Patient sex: M
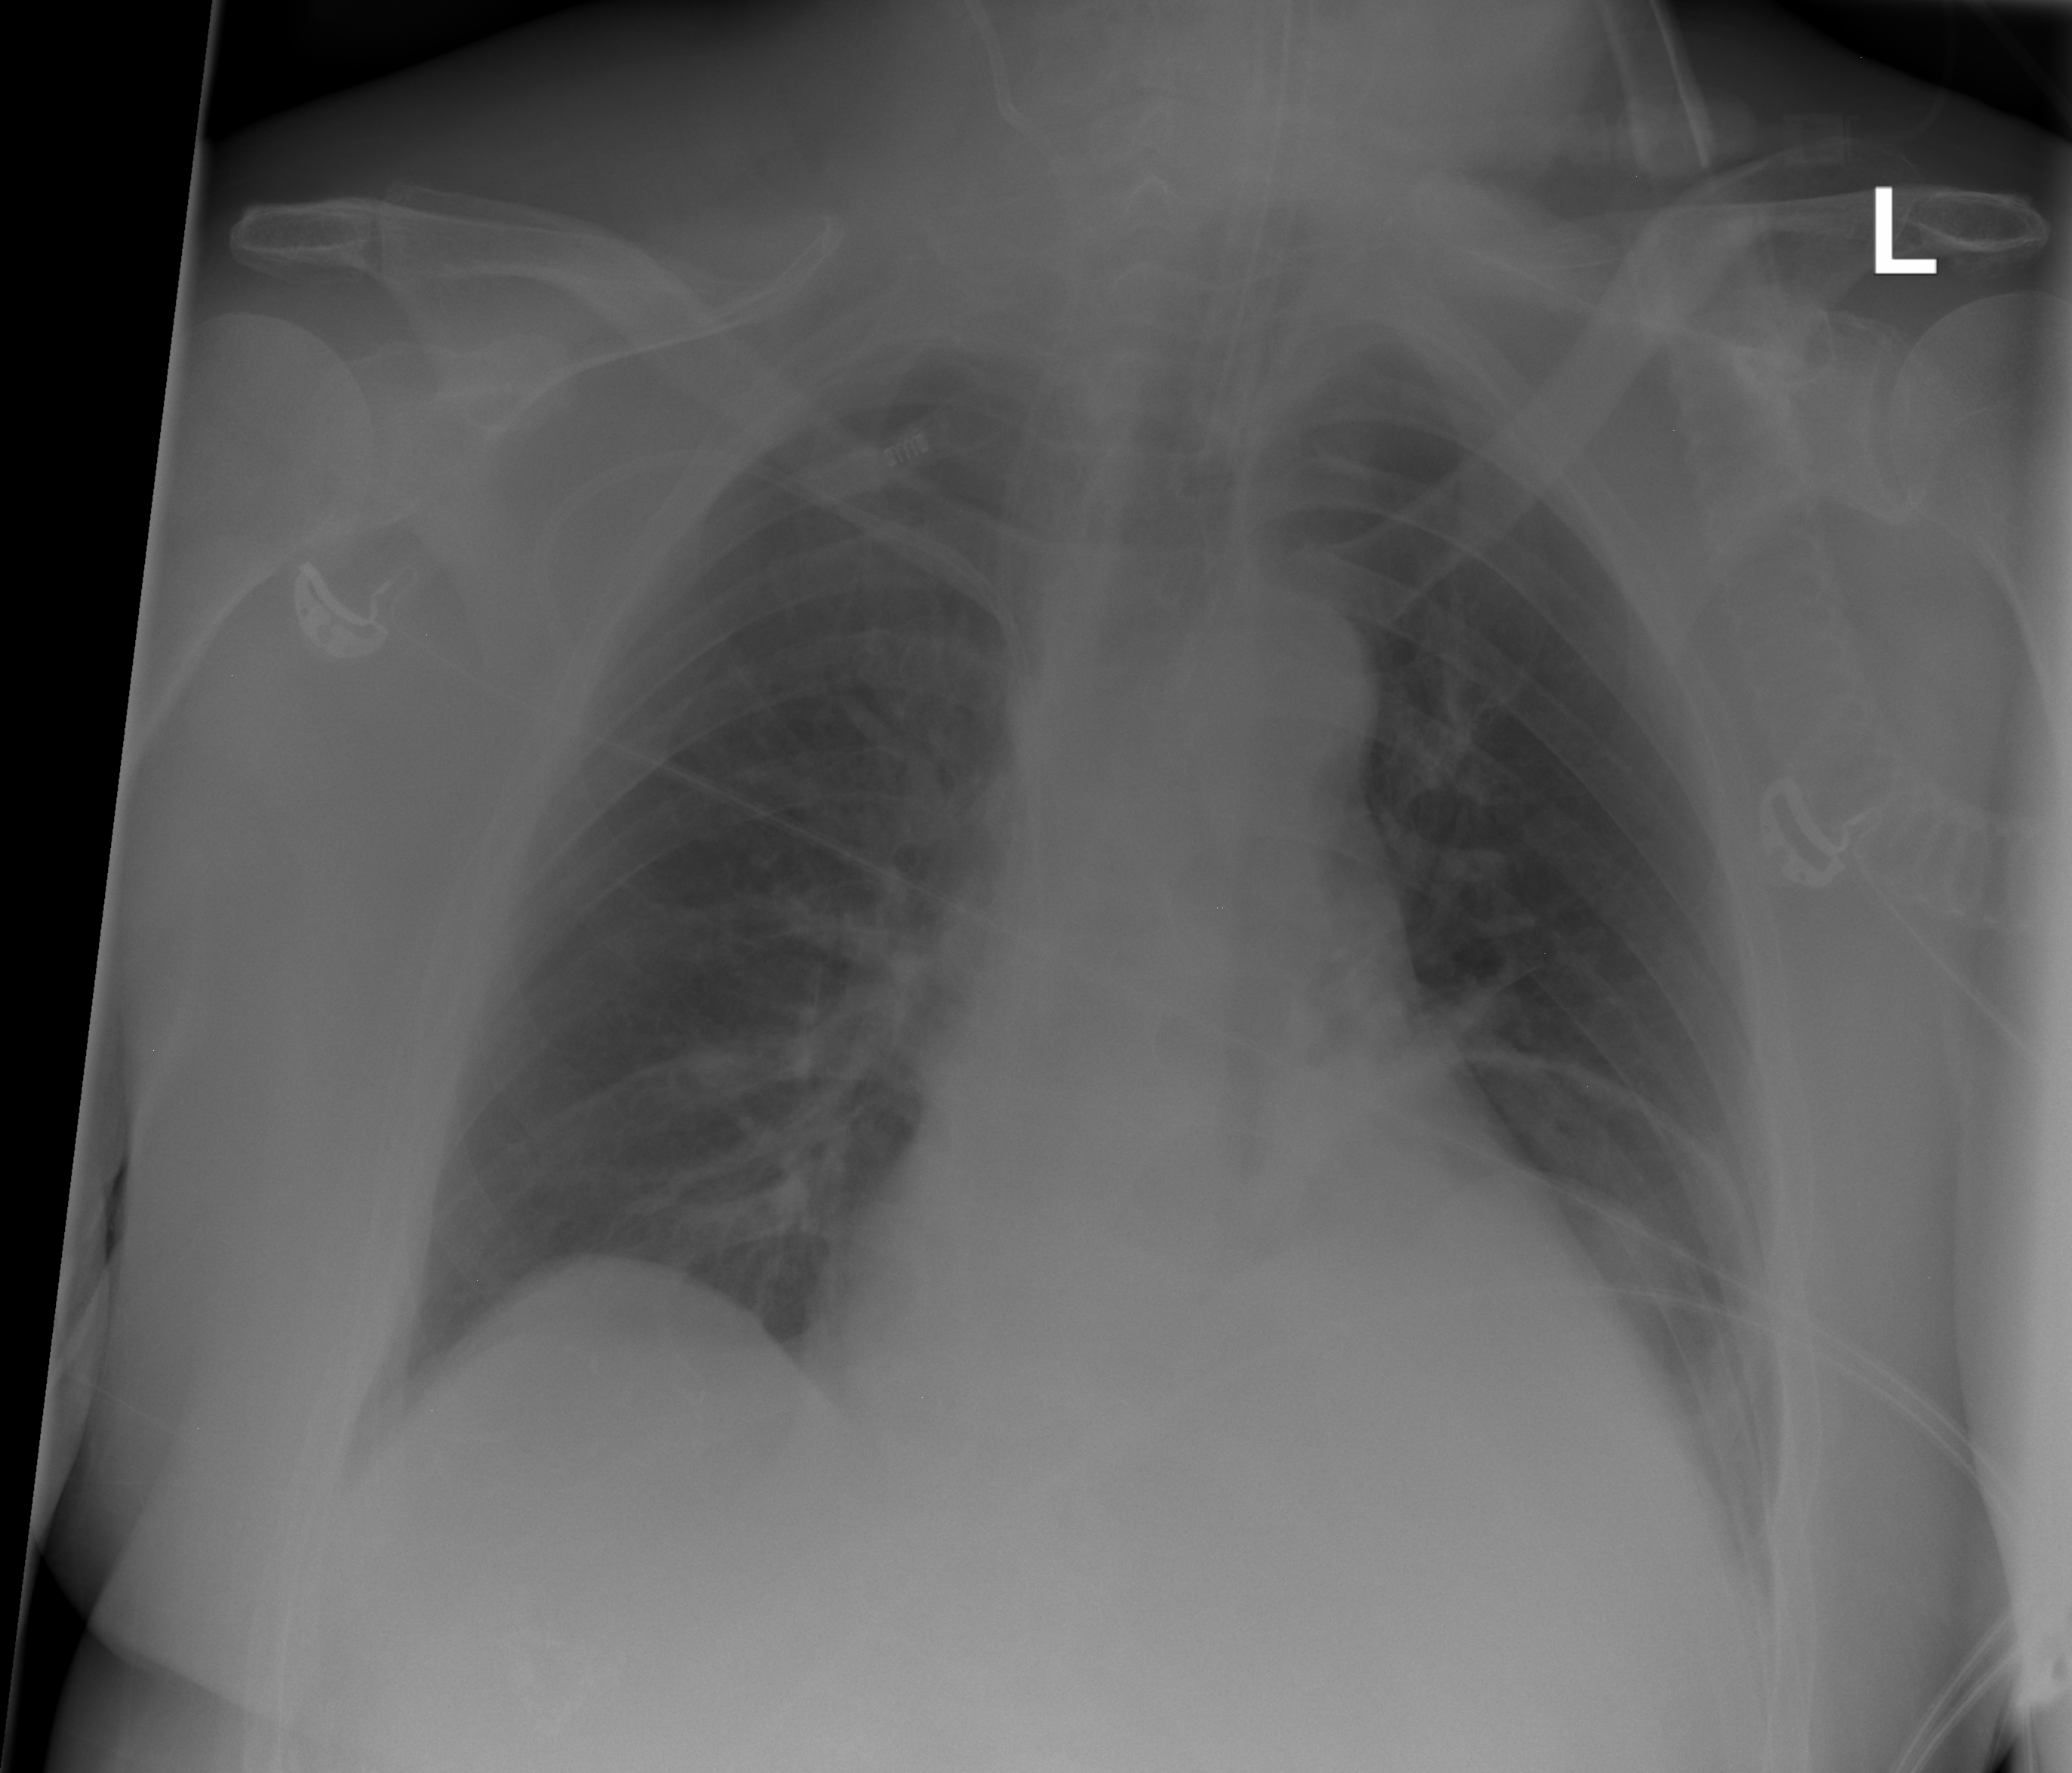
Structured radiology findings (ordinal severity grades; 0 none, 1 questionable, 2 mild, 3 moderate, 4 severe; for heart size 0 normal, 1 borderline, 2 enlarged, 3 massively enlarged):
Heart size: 2
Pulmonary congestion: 0
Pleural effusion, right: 0
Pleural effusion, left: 0
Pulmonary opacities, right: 0
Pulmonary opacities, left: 0
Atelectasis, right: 0
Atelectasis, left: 2